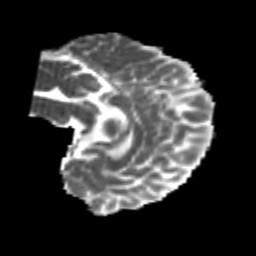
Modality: MD
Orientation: sagittal
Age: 24
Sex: female
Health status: healthy
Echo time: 0.074 s